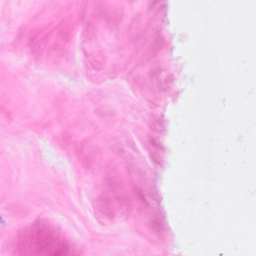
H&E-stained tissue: Breast